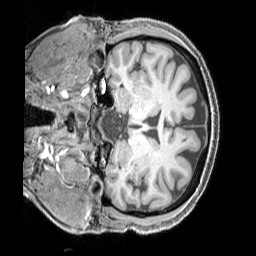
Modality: T1w
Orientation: coronal
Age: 67
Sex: female
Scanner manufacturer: siemens
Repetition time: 2.3 s
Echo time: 0.00226 s